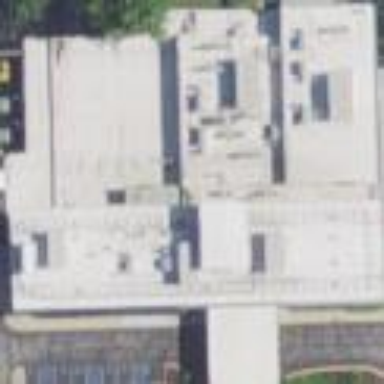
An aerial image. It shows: College building.